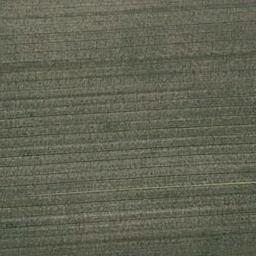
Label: meadow